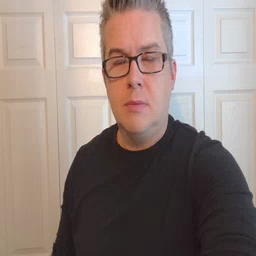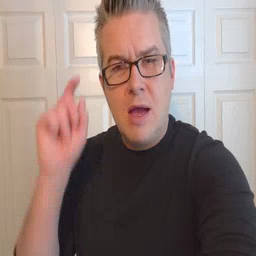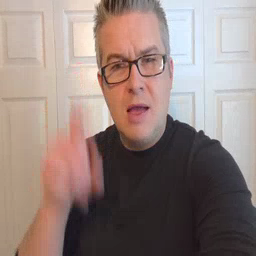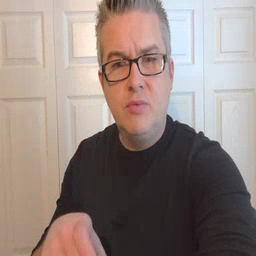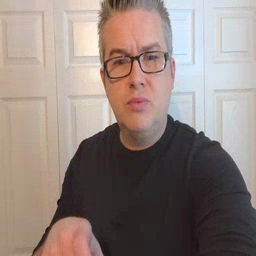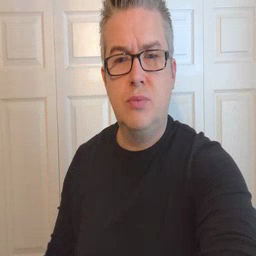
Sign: haveto